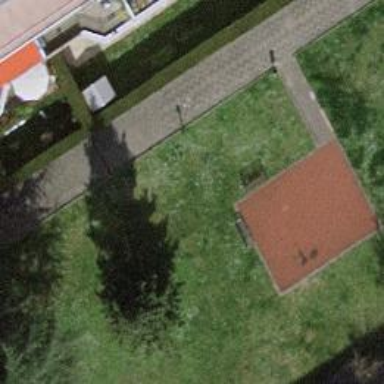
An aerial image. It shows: Bench for seating.